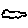
Label: cloud